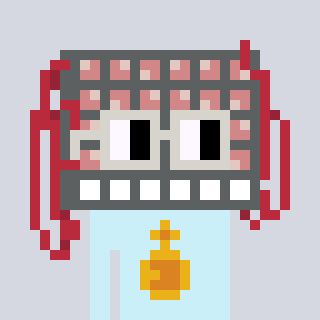
a pixel art character with square light gray glasses, a turing-shaped head and a cold-colored body on a cool background